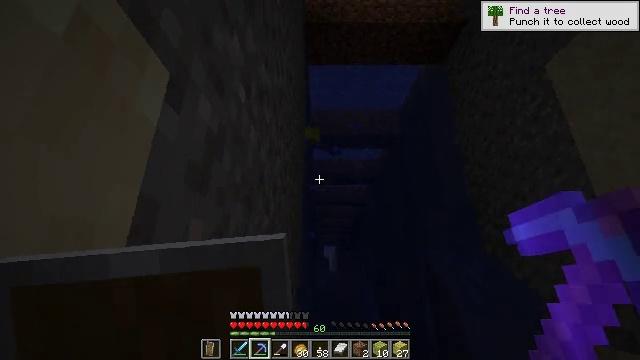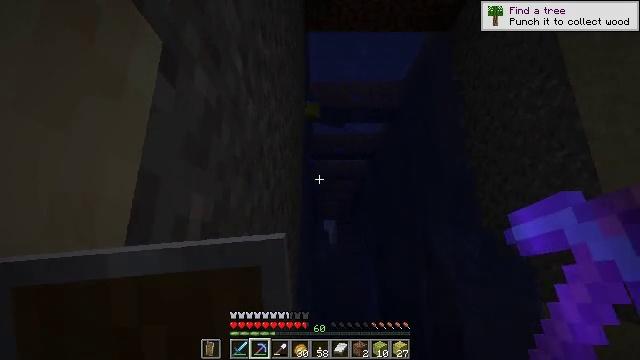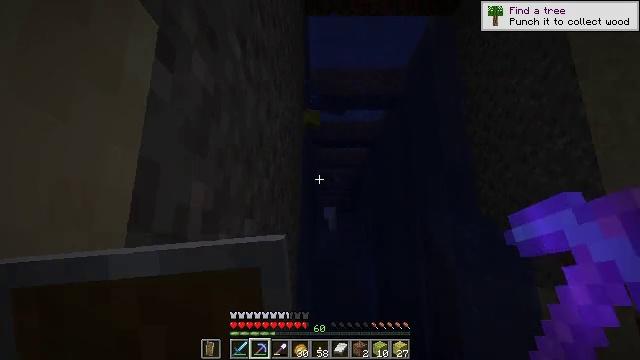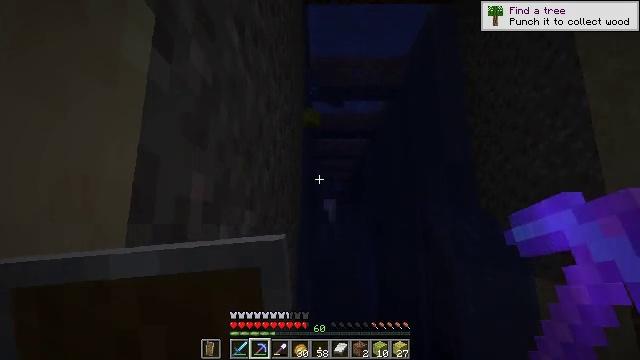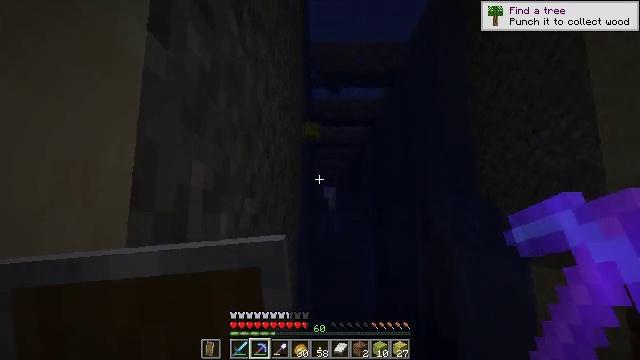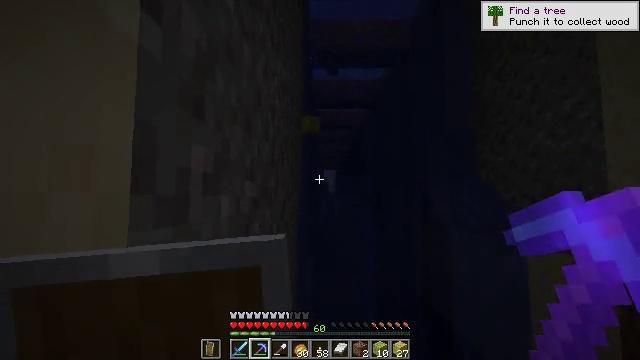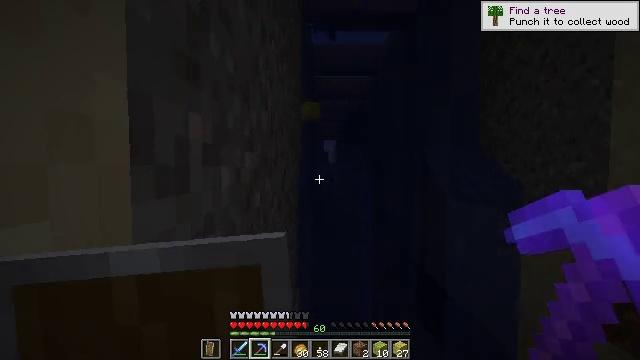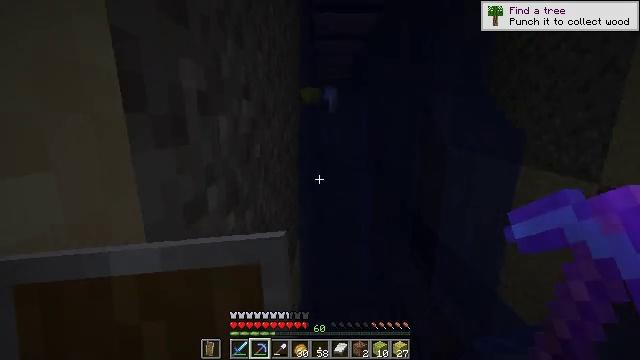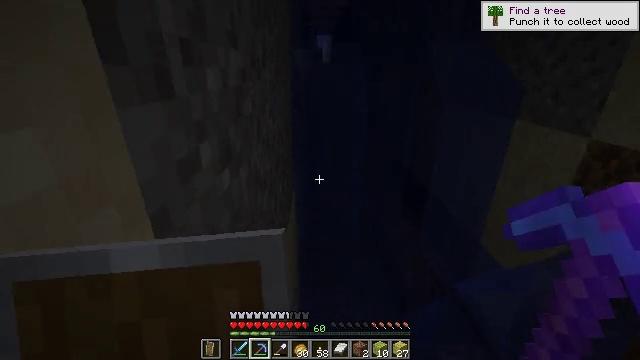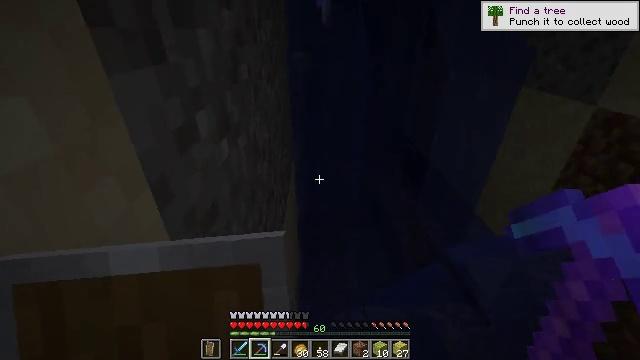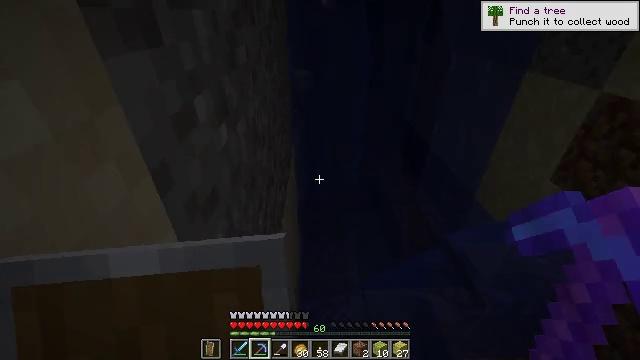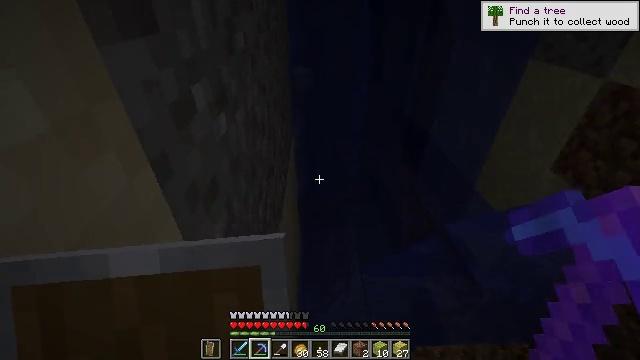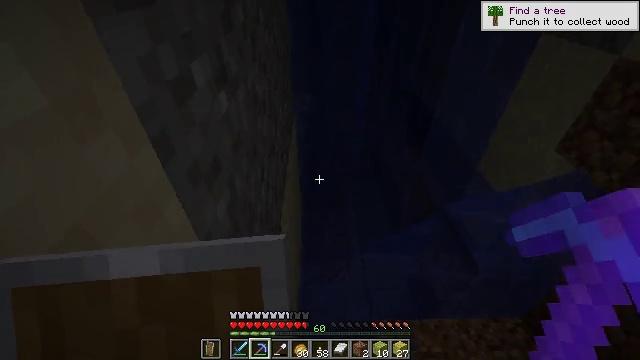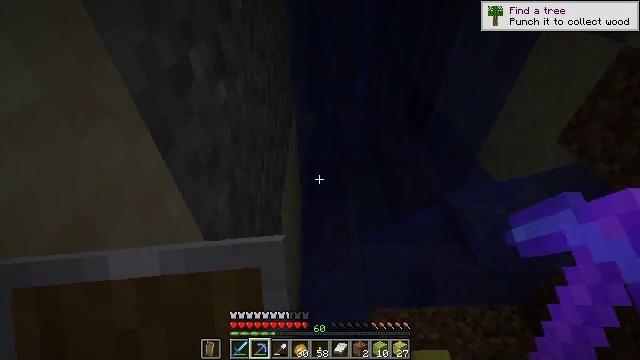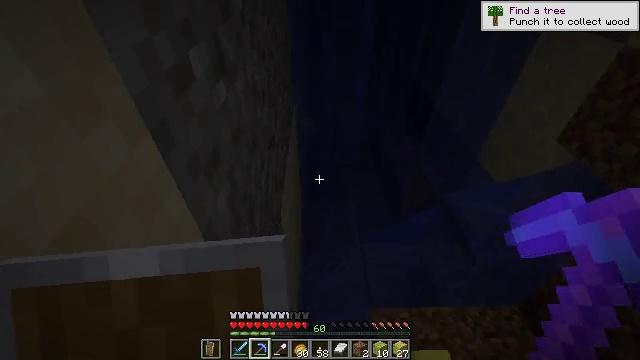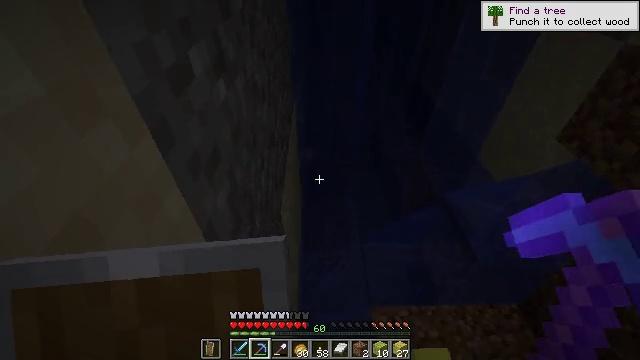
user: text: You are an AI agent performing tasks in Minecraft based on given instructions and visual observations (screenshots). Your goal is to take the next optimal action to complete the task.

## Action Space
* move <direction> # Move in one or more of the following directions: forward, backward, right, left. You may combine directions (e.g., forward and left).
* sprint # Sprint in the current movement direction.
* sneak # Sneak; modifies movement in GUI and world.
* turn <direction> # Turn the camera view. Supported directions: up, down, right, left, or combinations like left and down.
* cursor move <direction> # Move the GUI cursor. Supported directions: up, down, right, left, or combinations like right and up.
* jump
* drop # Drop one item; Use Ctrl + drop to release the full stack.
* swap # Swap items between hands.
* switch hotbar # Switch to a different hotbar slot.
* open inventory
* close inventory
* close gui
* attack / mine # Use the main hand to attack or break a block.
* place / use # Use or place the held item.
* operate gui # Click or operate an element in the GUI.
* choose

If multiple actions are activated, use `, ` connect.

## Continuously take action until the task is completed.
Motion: motion action
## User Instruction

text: Mine the wet sponge underwater.
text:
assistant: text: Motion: turn down
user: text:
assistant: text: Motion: turn down
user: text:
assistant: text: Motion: turn down
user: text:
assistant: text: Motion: turn down
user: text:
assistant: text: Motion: turn down
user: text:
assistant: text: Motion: turn down
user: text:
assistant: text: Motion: turn down
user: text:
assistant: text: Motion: turn right and down
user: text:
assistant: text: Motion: turn down
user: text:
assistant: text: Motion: turn down
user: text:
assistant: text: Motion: turn down
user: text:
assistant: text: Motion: turn down
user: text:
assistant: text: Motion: turn down
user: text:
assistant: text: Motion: no_op
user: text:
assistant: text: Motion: no_op
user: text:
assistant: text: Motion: turn down
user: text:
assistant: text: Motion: turn down
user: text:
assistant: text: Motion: turn down
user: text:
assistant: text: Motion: turn down
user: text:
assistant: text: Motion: turn down
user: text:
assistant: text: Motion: turn down
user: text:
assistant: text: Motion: turn down
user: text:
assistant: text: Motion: turn down
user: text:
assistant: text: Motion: turn down
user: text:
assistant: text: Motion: turn down, attack / mine
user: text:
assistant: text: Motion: turn down, attack / mine
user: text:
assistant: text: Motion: attack / mine
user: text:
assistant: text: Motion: attack / mine
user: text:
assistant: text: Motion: attack / mine
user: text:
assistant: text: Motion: attack / mine